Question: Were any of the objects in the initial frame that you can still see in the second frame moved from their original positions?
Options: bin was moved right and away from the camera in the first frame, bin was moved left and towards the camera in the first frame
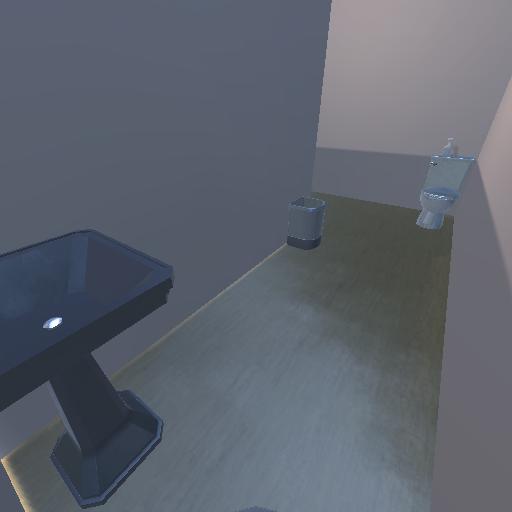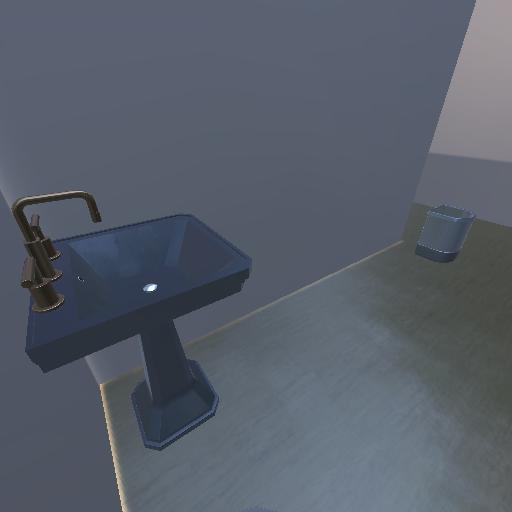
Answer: bin was moved right and away from the camera in the first frame